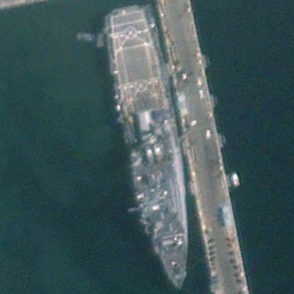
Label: combat